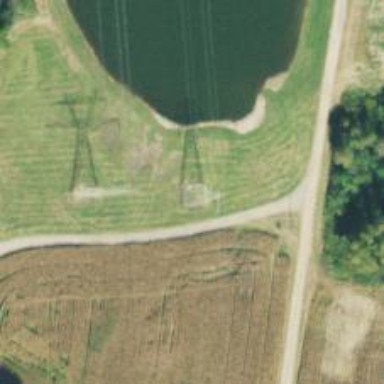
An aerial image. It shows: Lattice structure tower used for power transmission.